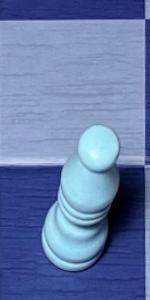
Label: Bishop_White